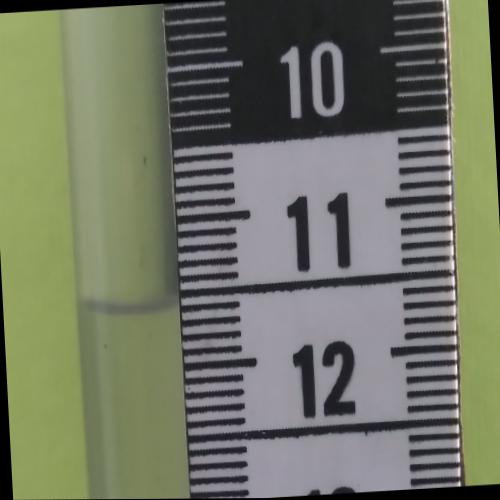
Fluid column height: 11.6 cm